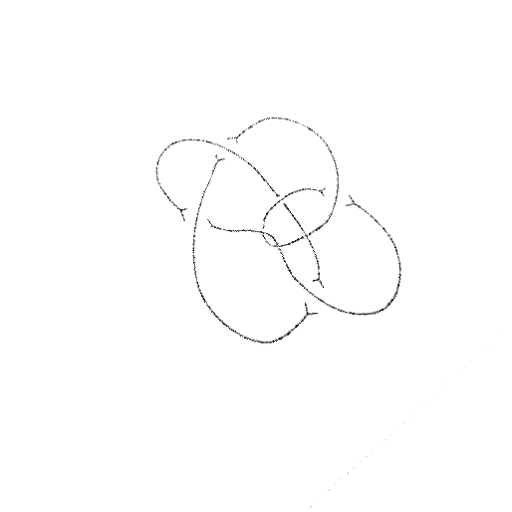
Crossing number: 8